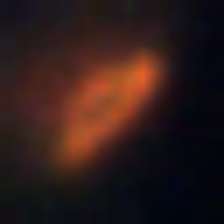
Taxon: Pennate
Group: Diatoms